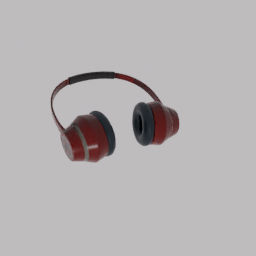
Label: electronics